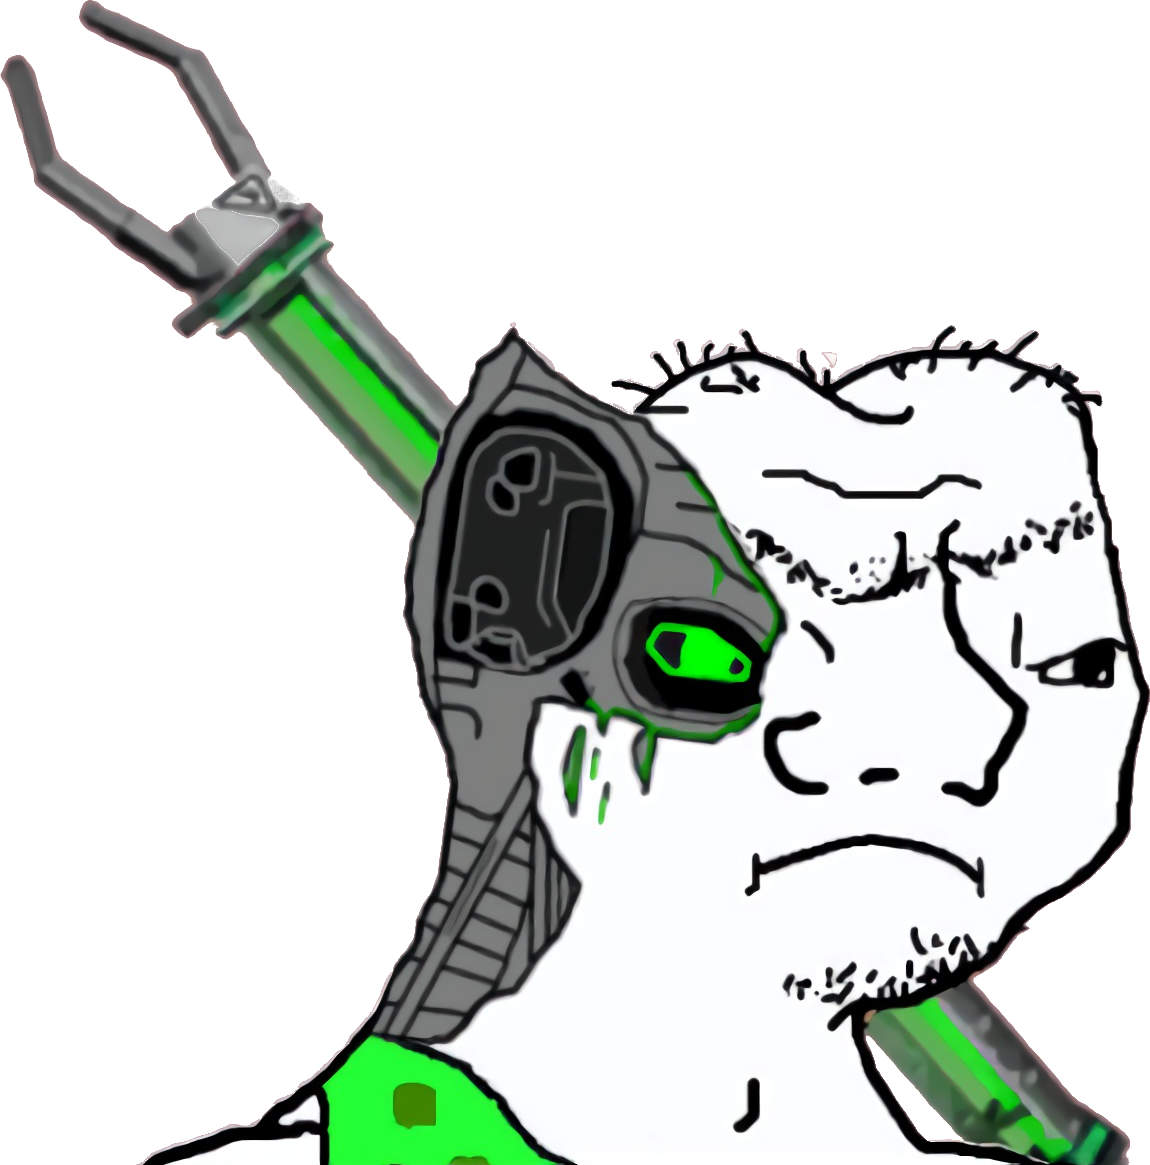
Label: 5_Grug